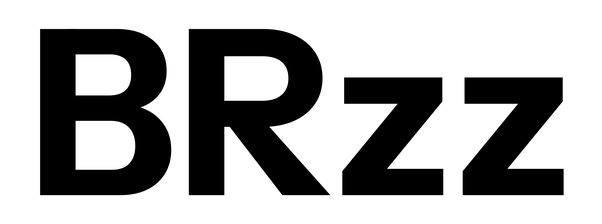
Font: InstrumentSans_Bold